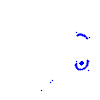
Particle: electron